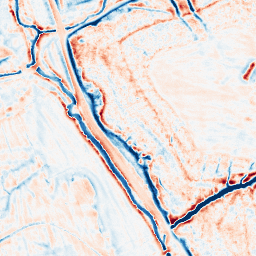
Category: edge_preserving
Decomposition family: bilateral
Decomposition parameters: d: 15
sigma_color: 50
sigma_space: 100
Upsampling method: quadratic
Upsampling parameters: scale: 8
Upsampling scale: 8